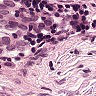
Metastatic tissue present: yes